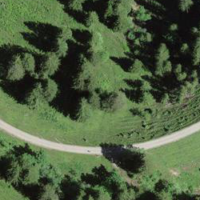
EUNIS habitat code: 44
Species observed at this site:
Picea abies
Sorbus aucuparia